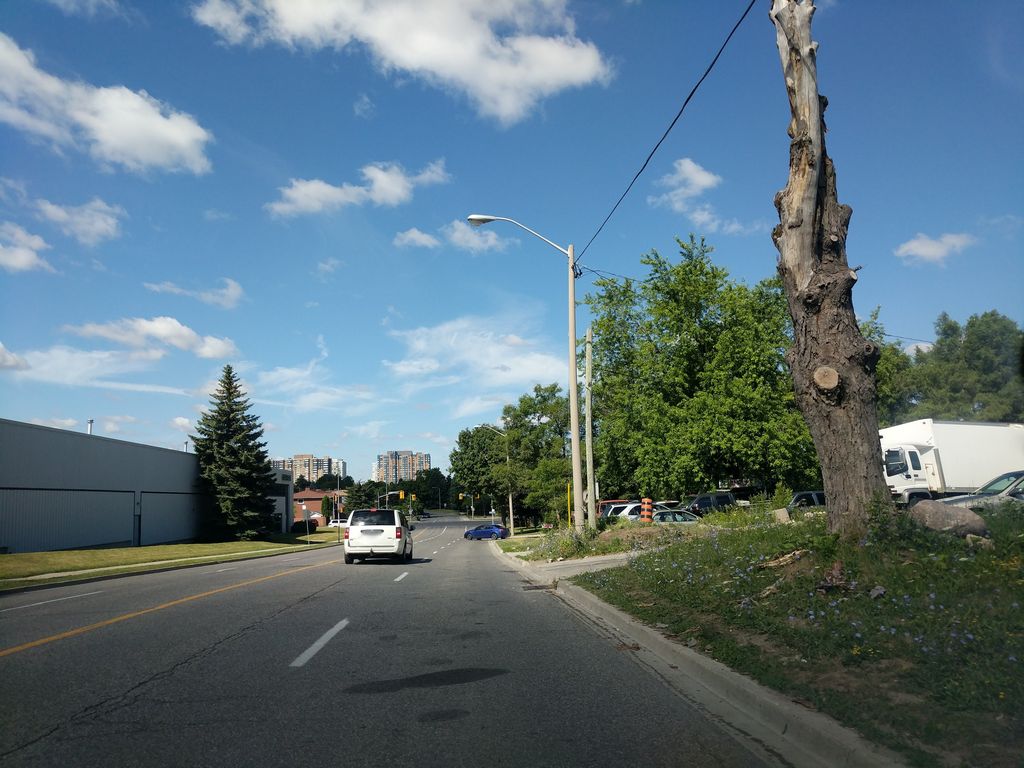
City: toronto